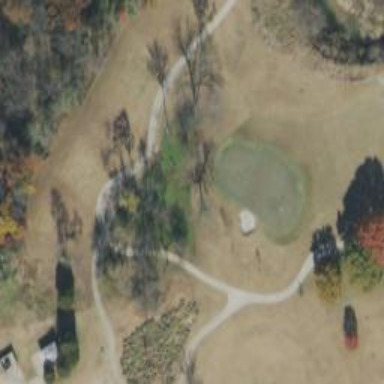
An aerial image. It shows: Path designated for golf carts.